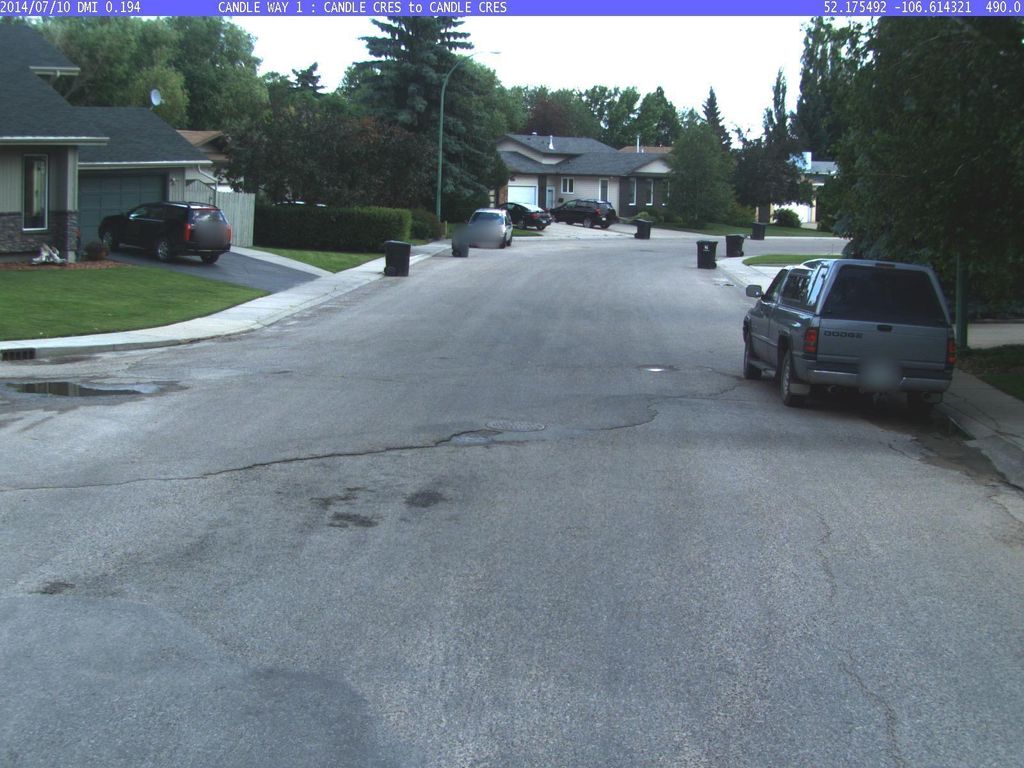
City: saskatoon